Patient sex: M
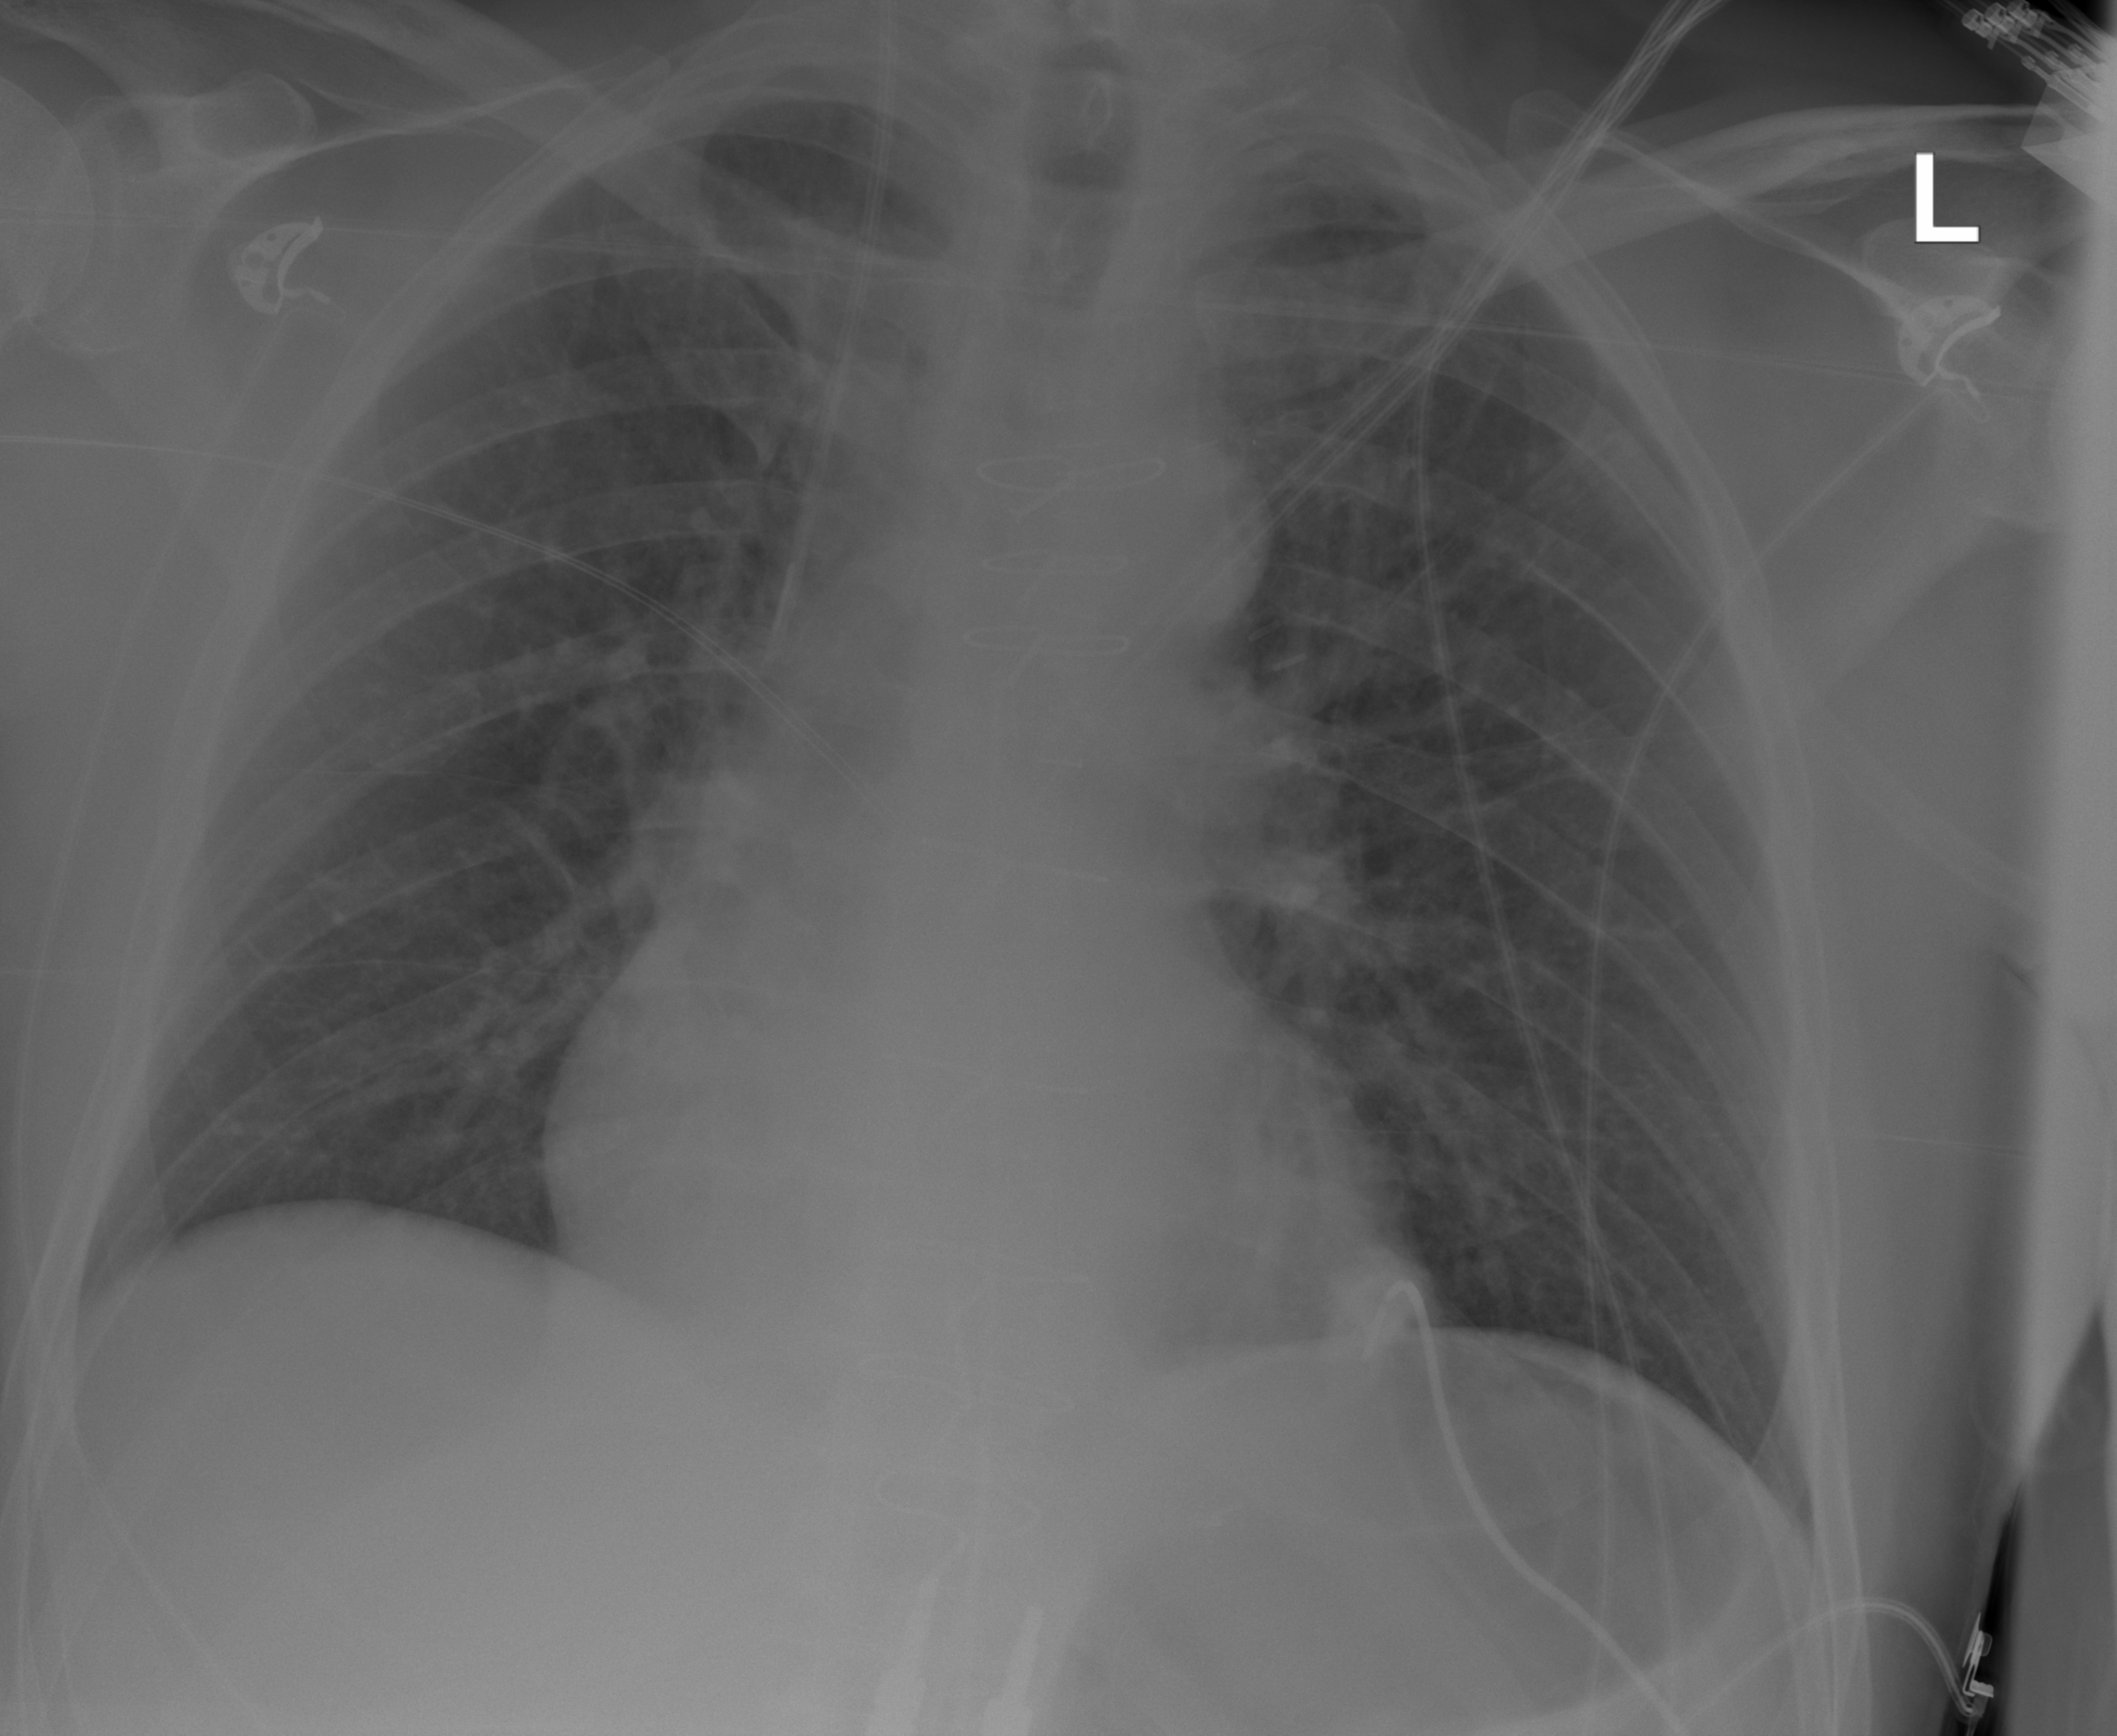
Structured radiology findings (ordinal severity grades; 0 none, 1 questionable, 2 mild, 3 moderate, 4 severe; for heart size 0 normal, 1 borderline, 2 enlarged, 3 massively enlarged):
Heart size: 1
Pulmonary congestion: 2
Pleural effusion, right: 0
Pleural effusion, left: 0
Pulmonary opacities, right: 0
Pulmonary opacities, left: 0
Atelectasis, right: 2
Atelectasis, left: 0